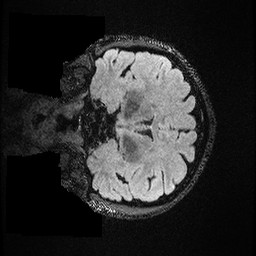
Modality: FLAIR
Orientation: coronal
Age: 33
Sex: female
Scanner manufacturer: ge
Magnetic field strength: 3 T
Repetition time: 4.802 s
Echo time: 0.1162 s